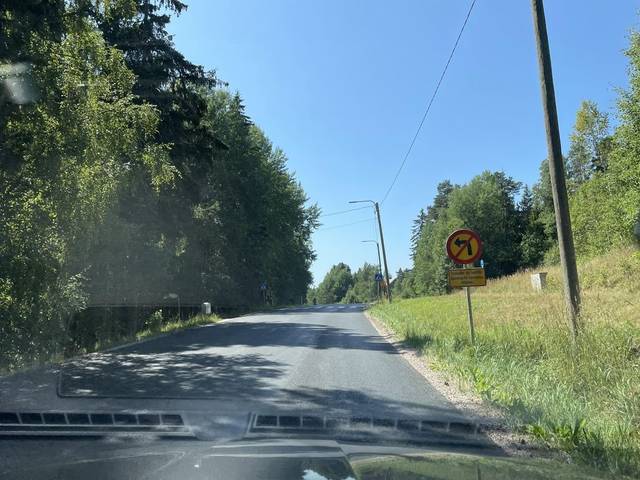
Region: Finland
Coordinates: 60.138, 24.509